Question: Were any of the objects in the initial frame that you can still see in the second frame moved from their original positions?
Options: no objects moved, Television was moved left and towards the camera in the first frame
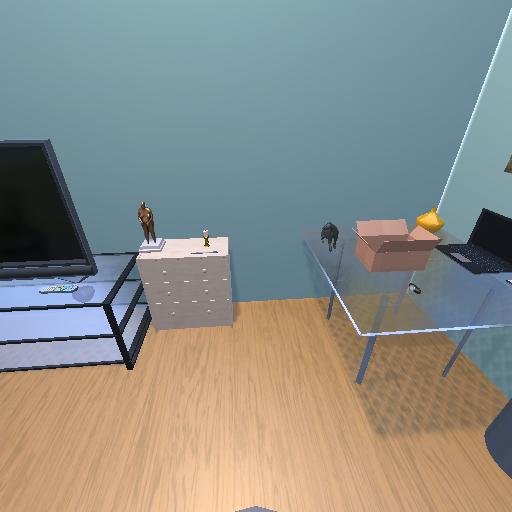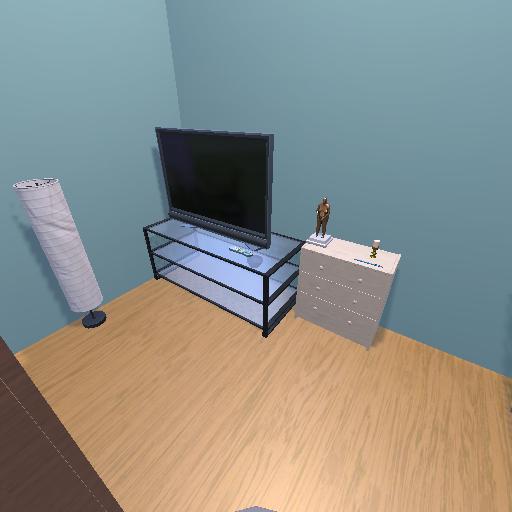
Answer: no objects moved